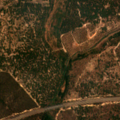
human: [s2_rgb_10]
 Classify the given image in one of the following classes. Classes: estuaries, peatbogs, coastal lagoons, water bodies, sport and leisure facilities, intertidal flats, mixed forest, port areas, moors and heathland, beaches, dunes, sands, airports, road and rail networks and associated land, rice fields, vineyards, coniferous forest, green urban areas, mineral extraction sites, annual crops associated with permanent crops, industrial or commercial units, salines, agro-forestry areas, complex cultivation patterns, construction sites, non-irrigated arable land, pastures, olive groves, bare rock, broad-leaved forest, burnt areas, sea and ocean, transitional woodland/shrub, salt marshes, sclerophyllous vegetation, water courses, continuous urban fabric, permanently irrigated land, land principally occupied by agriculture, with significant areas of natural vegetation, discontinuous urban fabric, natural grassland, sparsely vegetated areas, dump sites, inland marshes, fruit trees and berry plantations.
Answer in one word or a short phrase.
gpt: broad-leaved forest, coniferous forest, transitional woodland/shrub